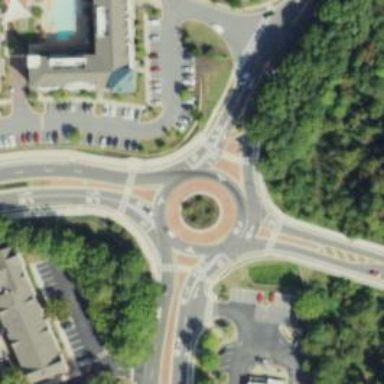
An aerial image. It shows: Tertiary road made of asphalt leading to roundabout junction.